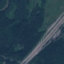
Land use / land cover: Highway